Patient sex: M
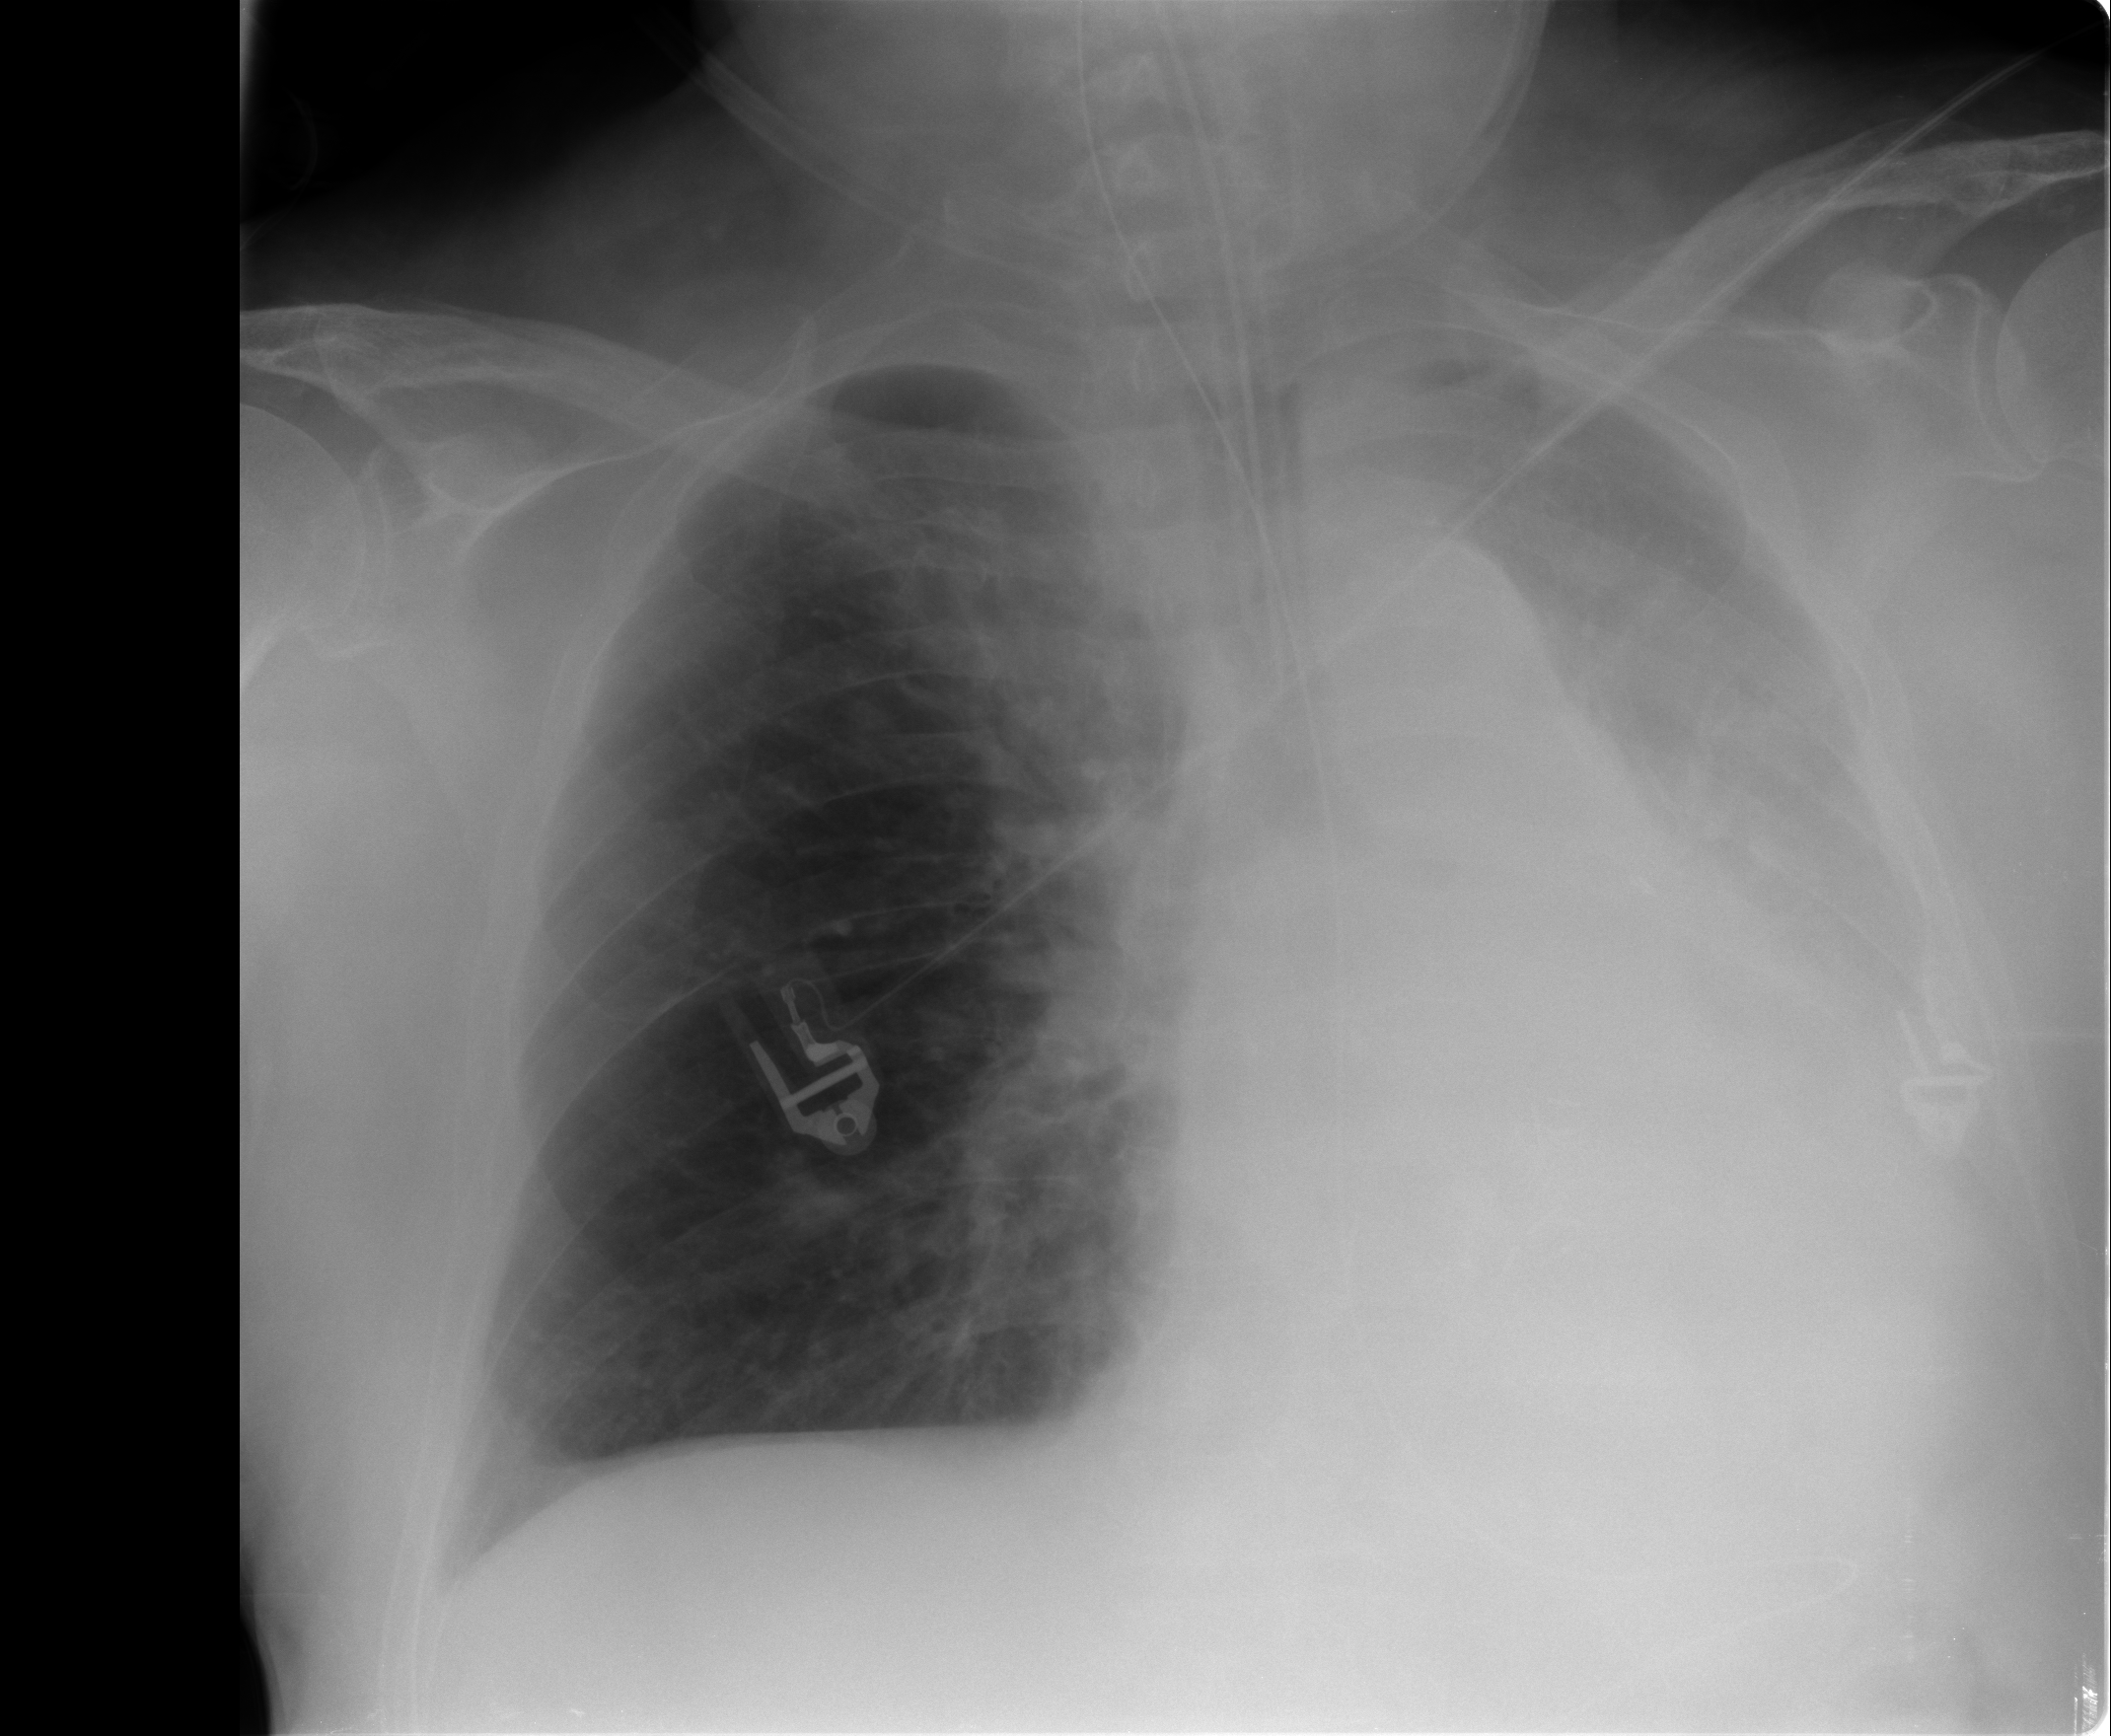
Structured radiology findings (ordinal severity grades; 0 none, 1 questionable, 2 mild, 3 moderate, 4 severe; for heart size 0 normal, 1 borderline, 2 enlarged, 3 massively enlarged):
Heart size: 0
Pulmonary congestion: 0
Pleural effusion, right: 0
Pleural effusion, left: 2
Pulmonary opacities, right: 0
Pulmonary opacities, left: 0
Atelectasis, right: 0
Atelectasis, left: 4